Field crop: maize
Growth stage: 2
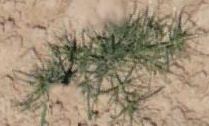
Species: salsola